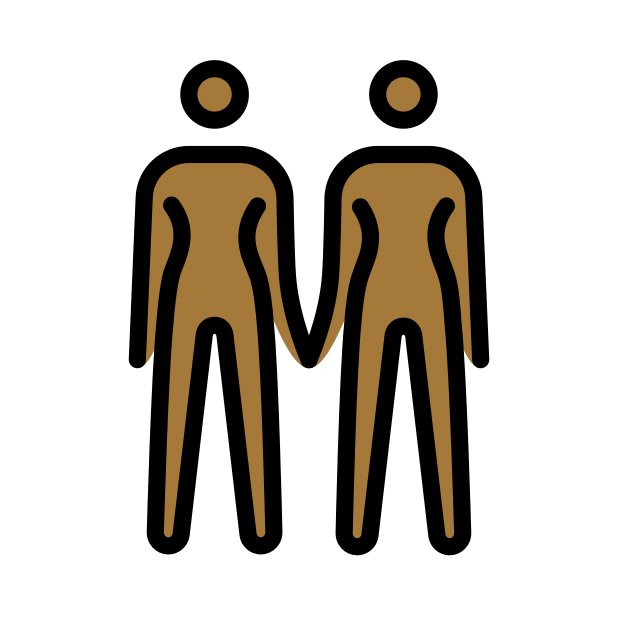
women holding hands: medium-dark skin tone